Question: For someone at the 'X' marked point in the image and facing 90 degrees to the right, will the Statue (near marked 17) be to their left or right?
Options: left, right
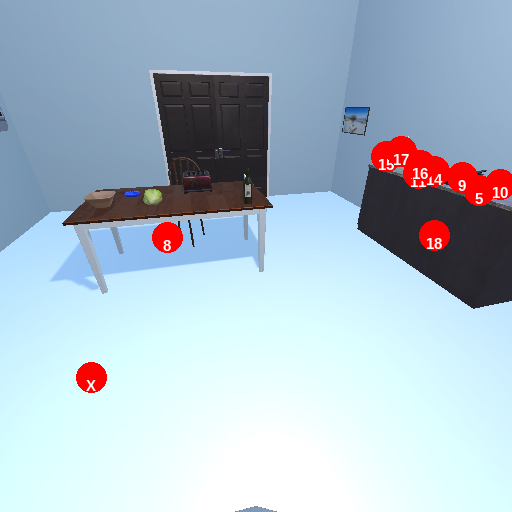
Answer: left